Interaction volume radius: 10 \u00c5
Interaction volume height: 10 \u00c5
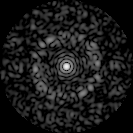
Disorder parameter: 0.815